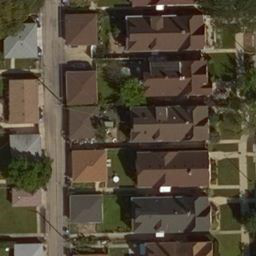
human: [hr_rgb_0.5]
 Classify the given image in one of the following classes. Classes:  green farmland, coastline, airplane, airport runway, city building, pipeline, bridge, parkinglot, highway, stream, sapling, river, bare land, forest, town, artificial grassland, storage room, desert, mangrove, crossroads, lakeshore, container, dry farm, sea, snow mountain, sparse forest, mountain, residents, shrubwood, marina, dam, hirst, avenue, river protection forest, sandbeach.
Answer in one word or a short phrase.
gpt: residents